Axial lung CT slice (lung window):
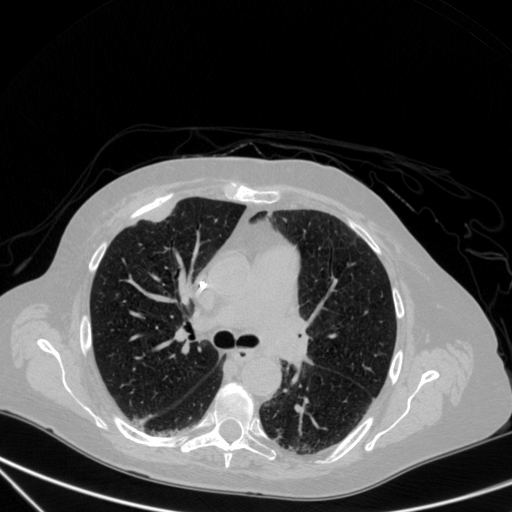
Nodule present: yes
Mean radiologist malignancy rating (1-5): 4